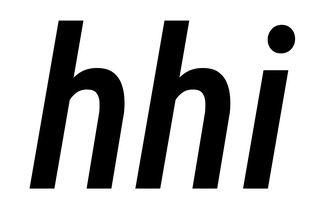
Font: Roboto-Italic_Condensed_Medium_Italic